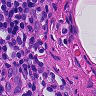
Metastatic tissue present: no